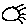
Label: sun